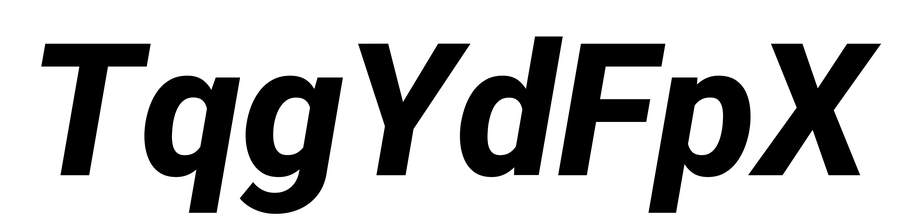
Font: Roboto-Italic_ExtraBold_Italic